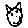
Label: cat